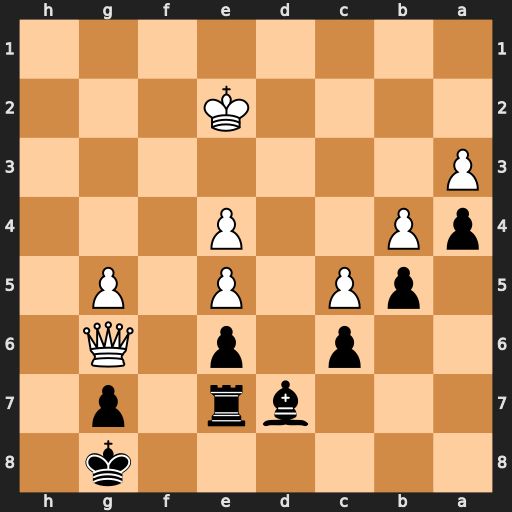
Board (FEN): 6k1/3br1p1/2p1p1Q1/1pP1P1P1/pP2P3/P7/4K3/8
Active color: b
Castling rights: -
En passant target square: -
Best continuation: Be8 Qxe8+ Rxe8